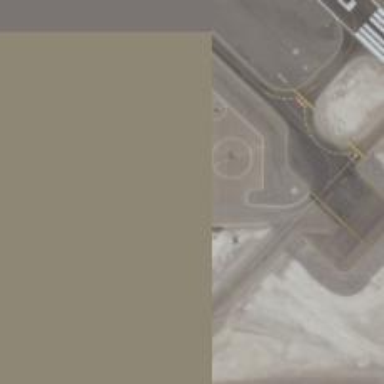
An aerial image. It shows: View of taxiway at the airport.